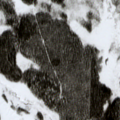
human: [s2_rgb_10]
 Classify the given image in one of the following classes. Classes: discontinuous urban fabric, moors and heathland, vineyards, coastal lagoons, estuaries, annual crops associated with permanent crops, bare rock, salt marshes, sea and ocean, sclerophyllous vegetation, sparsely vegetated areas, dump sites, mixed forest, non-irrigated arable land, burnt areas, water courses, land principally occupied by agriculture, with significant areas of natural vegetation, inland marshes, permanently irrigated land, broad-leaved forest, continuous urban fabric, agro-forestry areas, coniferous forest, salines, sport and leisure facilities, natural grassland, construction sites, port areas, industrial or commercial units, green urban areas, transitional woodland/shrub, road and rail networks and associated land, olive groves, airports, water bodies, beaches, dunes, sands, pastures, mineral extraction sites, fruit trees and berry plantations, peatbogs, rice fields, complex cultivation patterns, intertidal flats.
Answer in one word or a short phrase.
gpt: coniferous forest, peatbogs